Question: When I'm looking at info of my database I see the following. Table_locks_waited is high. How do I go about mitigating this problem?

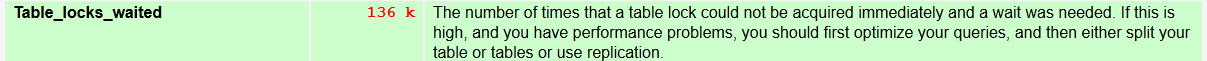
Answer: First you should run:
'''
show status like '%\_locks\_%';
'''
This will show you the ratio of queries that wait to those that are able to get locks immediately. Probably you have a higher mix of writes to reads, that is causing mysql to have to wait more frequently than is optimum, but overall performance can't be analyzed with a single statistic.
My first suggestion would be to alter your tables so that you are using the Innodb engine for the tables that are bearing the brunt of the transaction load. Innodb has row locking rather than table locking, and also has clustered indexes and query data caching that tend to improve performance in many cases.